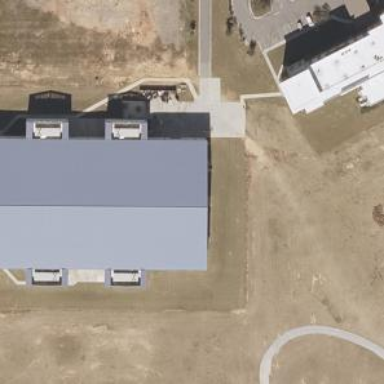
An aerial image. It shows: Event venue building.